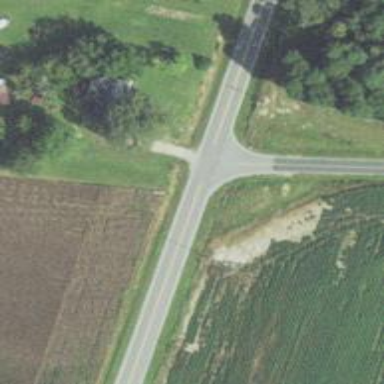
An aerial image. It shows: Asphalt road classified as primary highway.